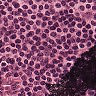
Metastatic tissue present: no